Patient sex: F
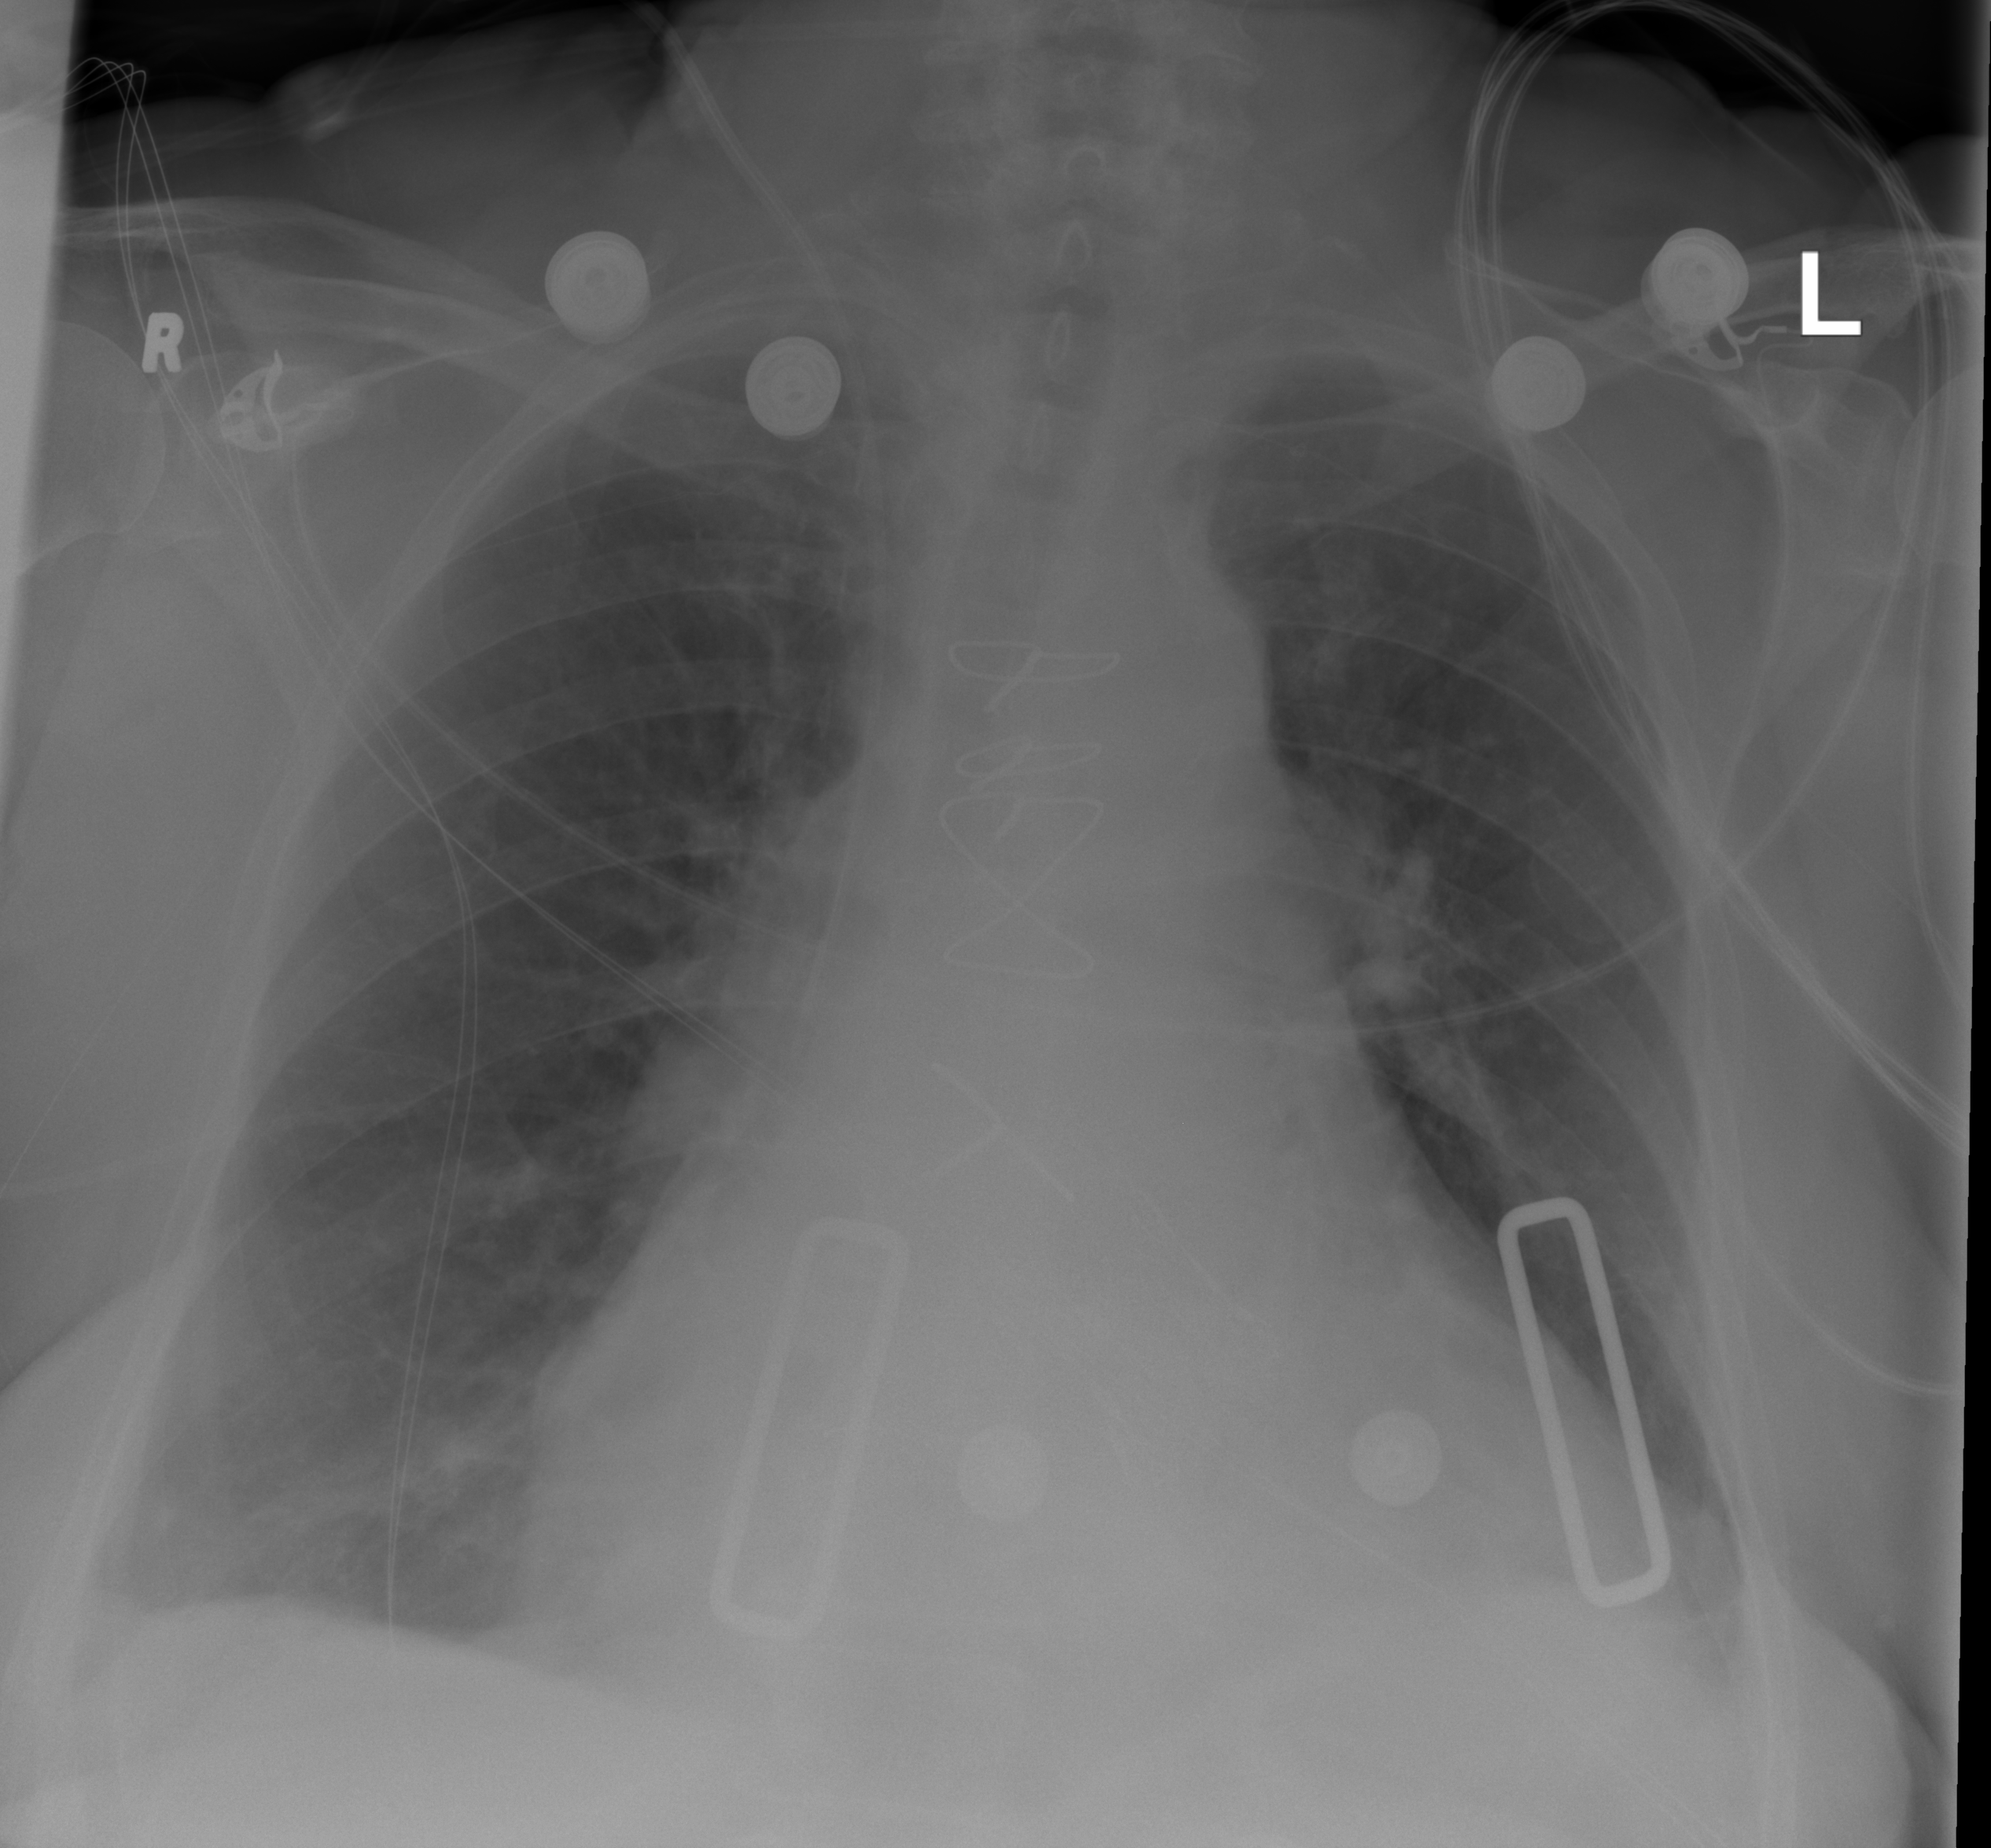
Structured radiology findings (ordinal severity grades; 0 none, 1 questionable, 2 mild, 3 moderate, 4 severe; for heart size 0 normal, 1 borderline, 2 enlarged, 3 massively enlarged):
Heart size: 3
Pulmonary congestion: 1
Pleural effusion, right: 2
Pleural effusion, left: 0
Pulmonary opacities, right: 0
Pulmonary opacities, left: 0
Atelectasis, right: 2
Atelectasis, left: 2